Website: macys
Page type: customer-info-address
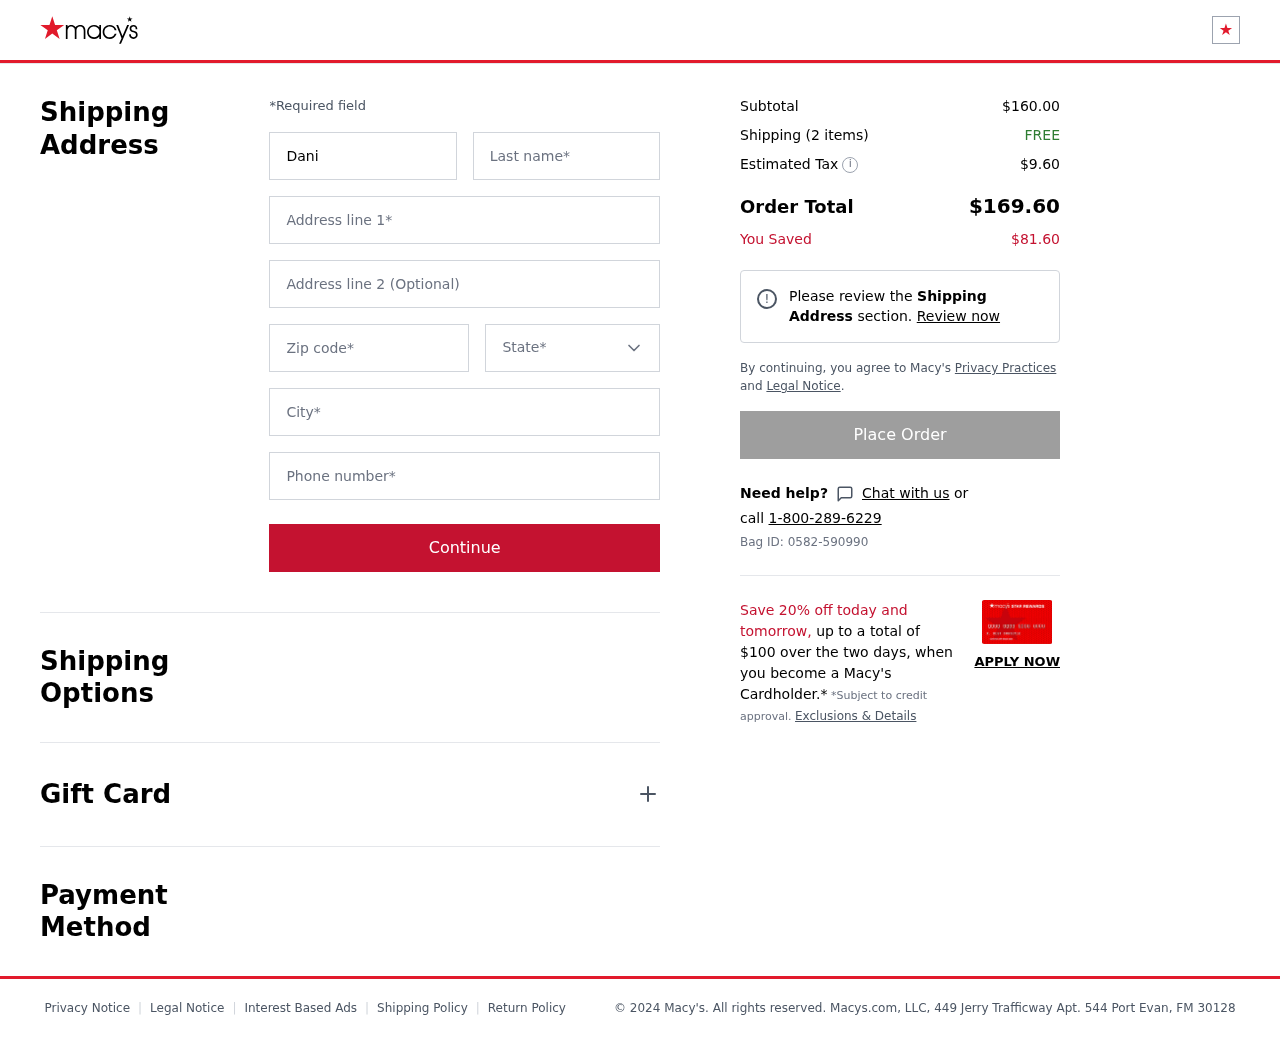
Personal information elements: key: PII_CITY
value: Port Evan
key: PII_FIRSTNAME
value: Daniel
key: PII_LASTNAME
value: Willis
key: PII_PHONE
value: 6543799012
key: PII_POSTCODE
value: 30128
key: PII_STATE
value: FM
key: PII_STREET
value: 449 Jerry Trafficway Apt. 544
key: PII_STREET2
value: Suite 843
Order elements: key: ORDER_SUBTOTAL
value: $160.00
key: ORDER_NUM_ITEMS
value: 2
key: ORDER_SHIPPING_COST
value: FREE
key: ORDER_TAX
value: $9.60
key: ORDER_TOTAL
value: $169.60
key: ORDER_SAVINGS
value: $81.60
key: ORDER_BAG_ID
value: Bag ID: 0582-590990